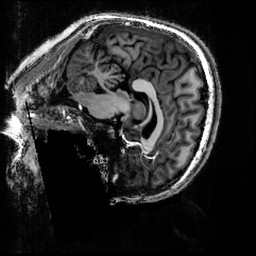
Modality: T1w
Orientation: sagittal
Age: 20
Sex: female